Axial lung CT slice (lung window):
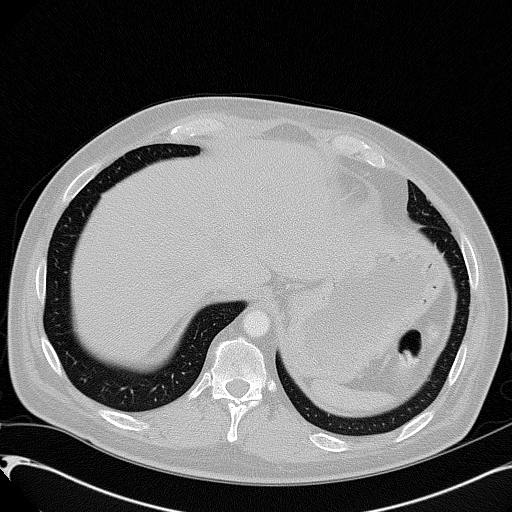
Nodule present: no